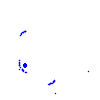
Particle: electron